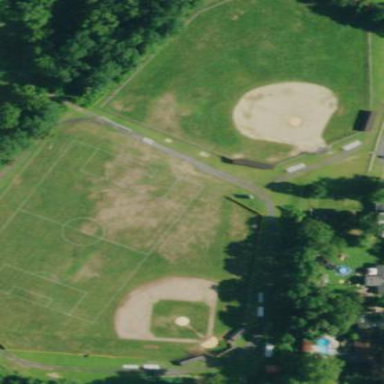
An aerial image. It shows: Soccer pitch for outdoor sports and leisure activities.